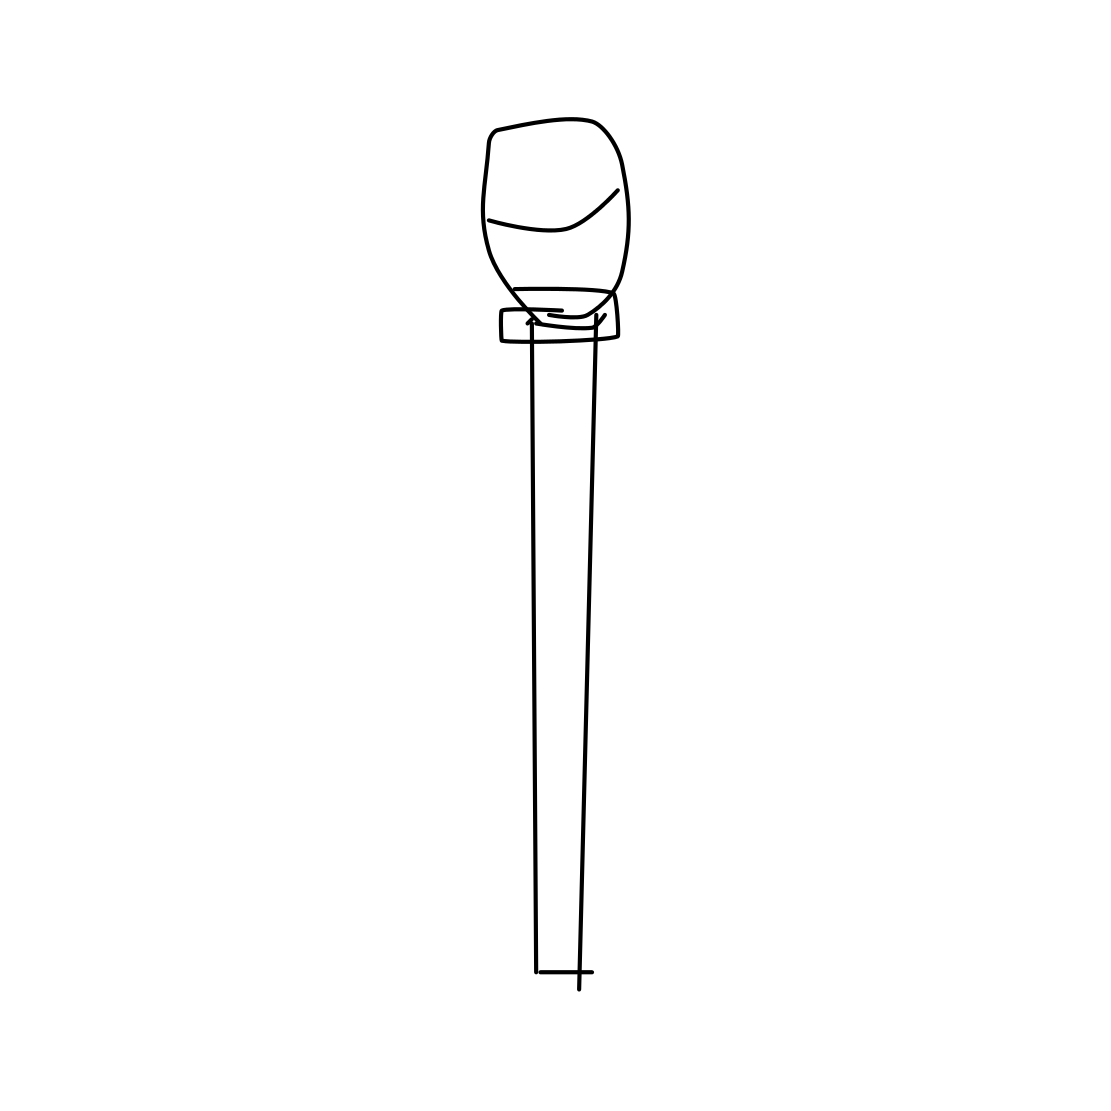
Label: microphone